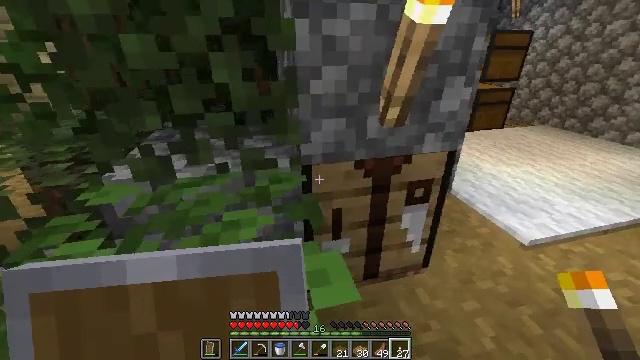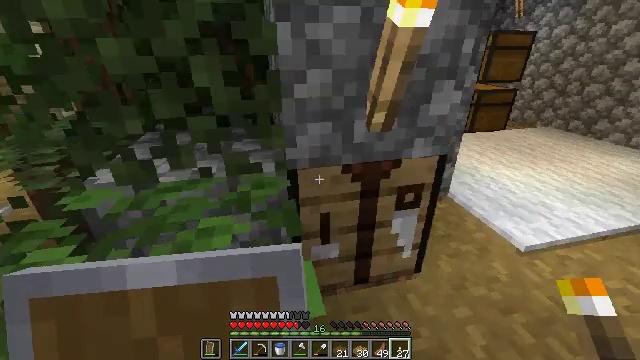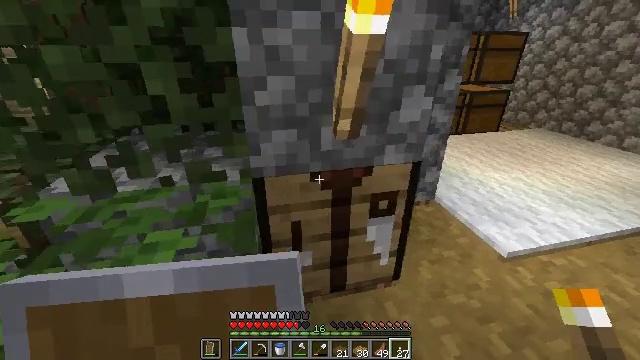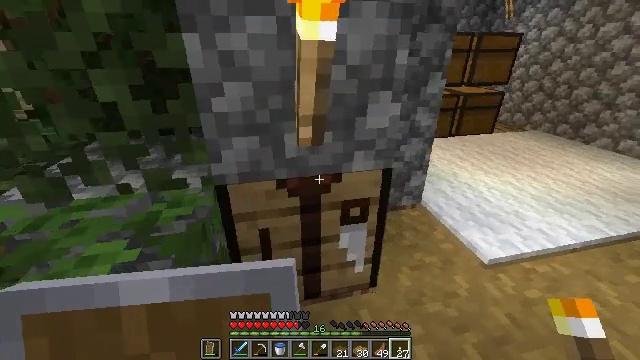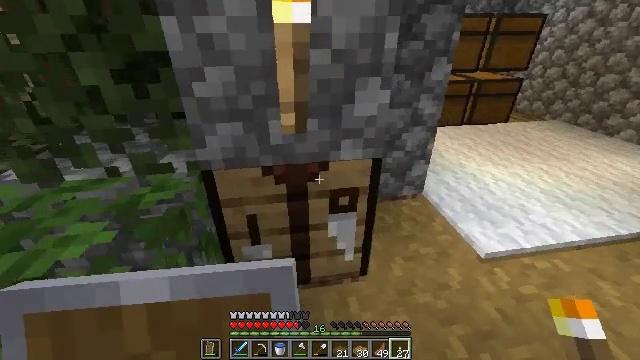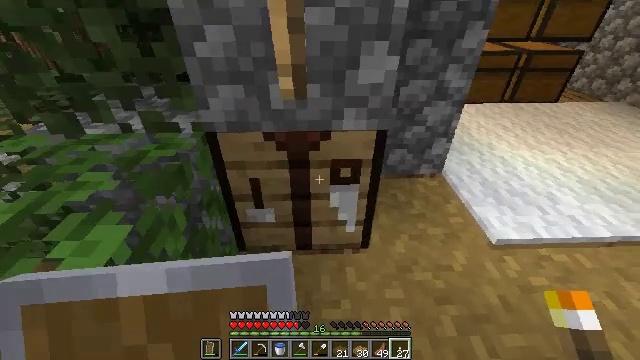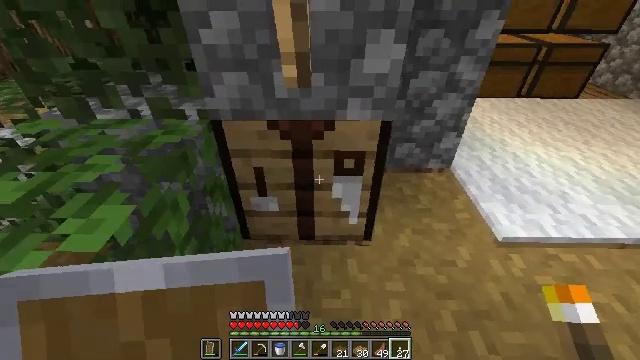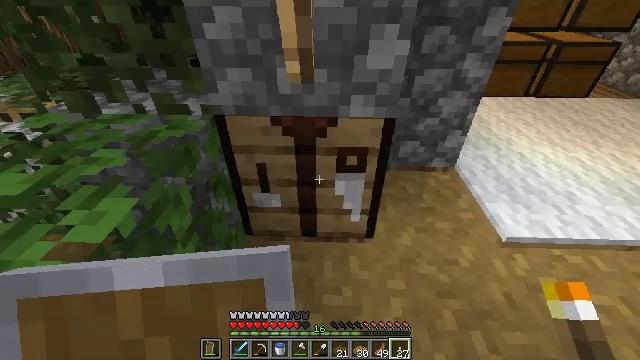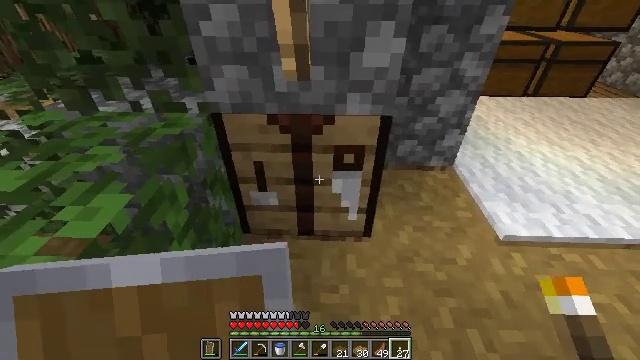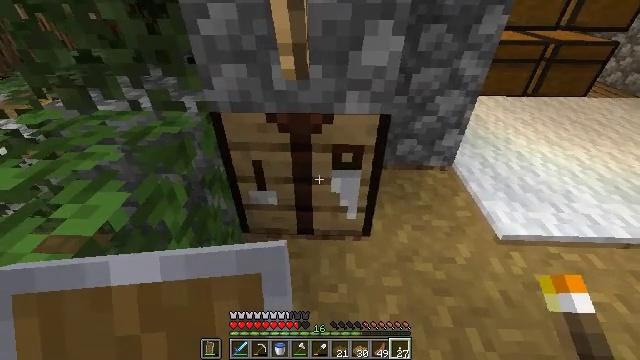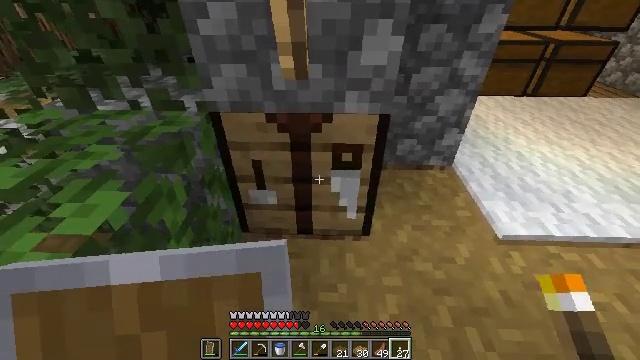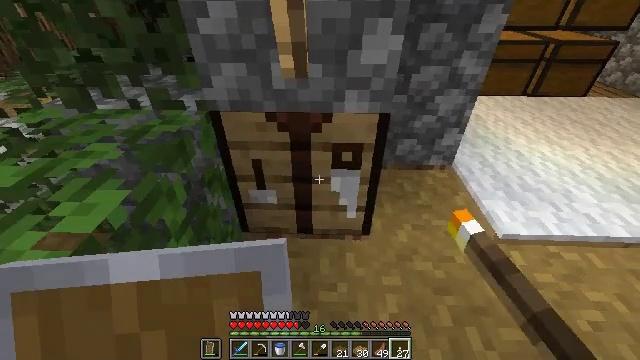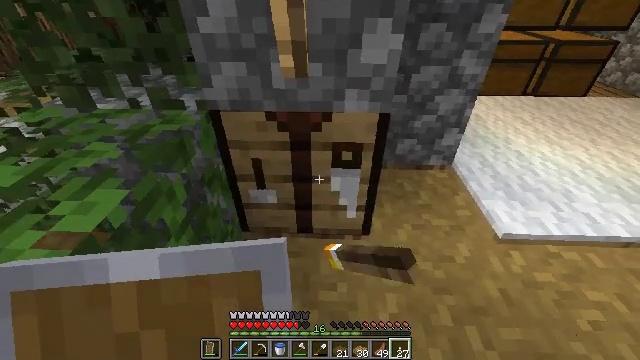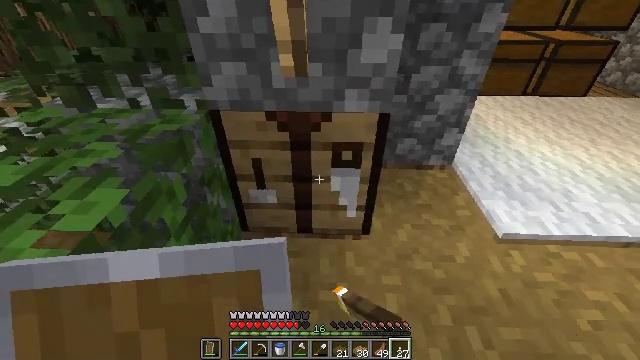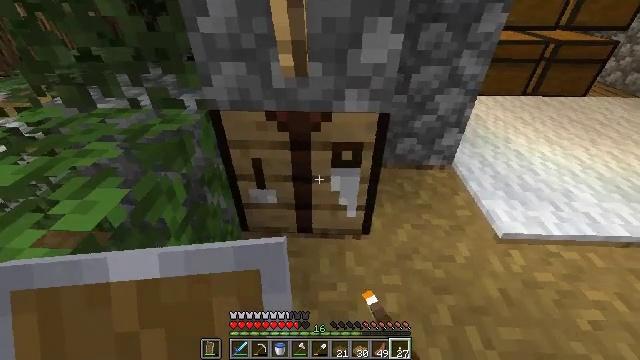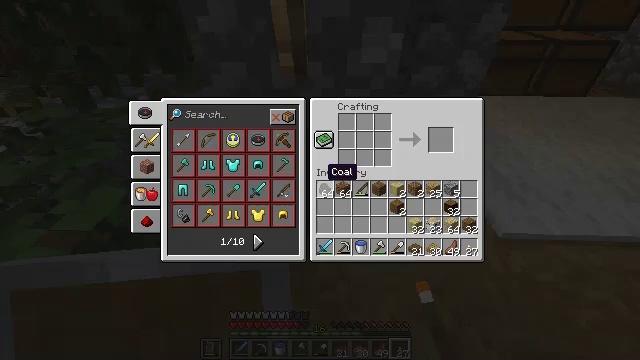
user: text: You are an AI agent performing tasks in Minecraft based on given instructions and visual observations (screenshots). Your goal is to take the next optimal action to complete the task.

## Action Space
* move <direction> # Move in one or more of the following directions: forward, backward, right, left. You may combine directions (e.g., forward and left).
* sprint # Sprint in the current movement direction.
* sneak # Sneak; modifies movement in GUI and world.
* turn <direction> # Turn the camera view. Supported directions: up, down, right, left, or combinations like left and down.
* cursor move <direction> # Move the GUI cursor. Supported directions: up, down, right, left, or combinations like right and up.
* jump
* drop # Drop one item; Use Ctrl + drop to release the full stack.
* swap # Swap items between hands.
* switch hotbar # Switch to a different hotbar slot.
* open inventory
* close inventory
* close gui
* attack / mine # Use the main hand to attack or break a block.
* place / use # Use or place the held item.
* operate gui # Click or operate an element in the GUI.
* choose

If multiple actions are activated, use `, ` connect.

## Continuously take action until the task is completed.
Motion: motion action
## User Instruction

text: Craft birch stairs.
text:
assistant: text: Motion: move forward and move right
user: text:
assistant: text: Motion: move forward and move right
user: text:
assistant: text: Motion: move right
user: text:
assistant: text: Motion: turn left and down
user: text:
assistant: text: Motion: turn left and down
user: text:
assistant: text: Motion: turn left and down
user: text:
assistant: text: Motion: turn left
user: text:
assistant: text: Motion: no_op
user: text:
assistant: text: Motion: no_op
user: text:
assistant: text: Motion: use / place
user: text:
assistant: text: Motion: use / place
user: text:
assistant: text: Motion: use / place
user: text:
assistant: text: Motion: no_op
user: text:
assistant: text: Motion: no_op
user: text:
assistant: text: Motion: no_op
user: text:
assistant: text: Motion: no_op
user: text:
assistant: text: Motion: no_op
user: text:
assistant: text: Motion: cursor move right
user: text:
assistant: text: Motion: cursor move right
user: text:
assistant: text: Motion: no_op
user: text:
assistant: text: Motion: no_op
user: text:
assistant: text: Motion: cursor move right and down
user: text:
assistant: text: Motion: cursor move right and down
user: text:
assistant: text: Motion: cursor move right
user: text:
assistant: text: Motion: no_op
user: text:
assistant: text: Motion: no_op
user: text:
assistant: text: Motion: no_op
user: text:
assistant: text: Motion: cursor move right
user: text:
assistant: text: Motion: cursor move right
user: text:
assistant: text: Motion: no_op